Question: I have a sample iOS app that generates multiple reports using data in the app.
Those reports looks exactly similar to Microsoft Excel spreadsheets like this.

How can I generate the similar using objective-c. I don't have any idea about how can I create the such grid-view. Do we have any objective-c supported framework or anyhting similar to 'UITableView' to create such spreadsheet.
Any help is greatly appreciated.
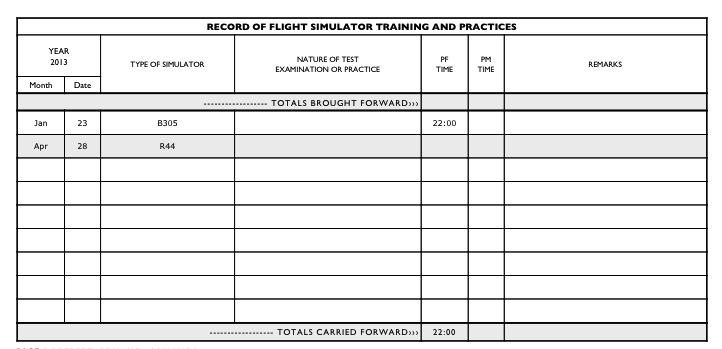
Answer: I have never seen anything like this open source, and I don't think there is. So I would try to hand make it. I think there are three ways to go:
- : This should be the easier way to go. Using a UIWebView to render some pre generated HTML/CSS you can create quite easily that spreadsheet (or even use a JS library). - : Either using the Apple solution (<URL>
Good luck, and if you find a better solution, please let us know.